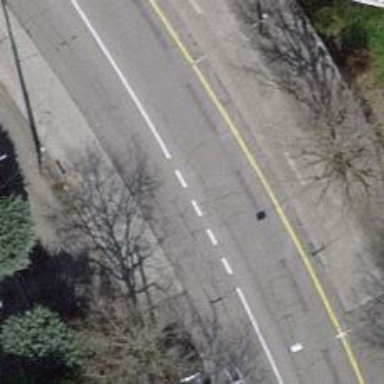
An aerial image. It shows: Trolleybus stop position for public transport.